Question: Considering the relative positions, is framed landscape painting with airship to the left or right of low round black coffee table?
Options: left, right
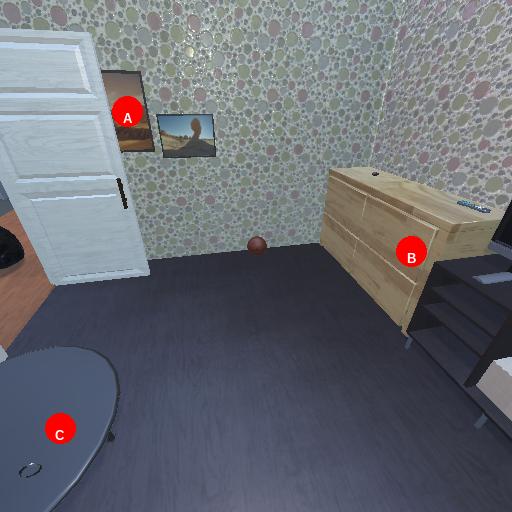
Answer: left